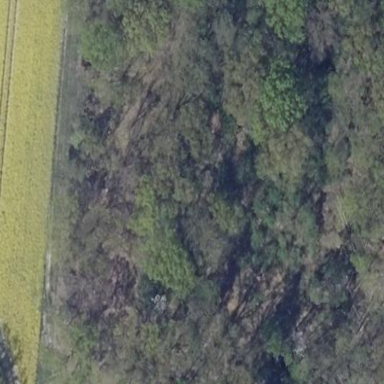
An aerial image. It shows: Forest area.